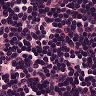
Metastatic tissue present: no